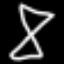
Label: hourglass